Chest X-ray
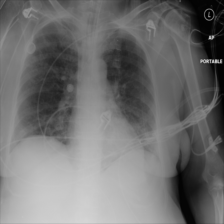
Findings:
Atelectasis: negative
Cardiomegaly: negative
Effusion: negative
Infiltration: negative
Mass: negative
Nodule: positive
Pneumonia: negative
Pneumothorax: negative
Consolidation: negative
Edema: negative
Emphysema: negative
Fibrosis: negative
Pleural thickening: negative
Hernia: negative